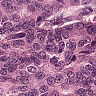
Metastatic tissue present: yes